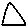
Label: triangle